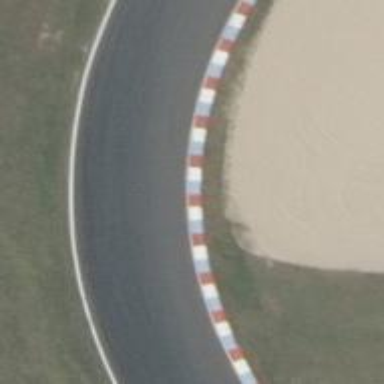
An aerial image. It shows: Raceway with kerb.